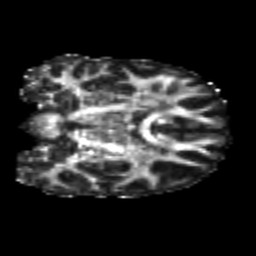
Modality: FA
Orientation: coronal
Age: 22
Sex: female
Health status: healthy
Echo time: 0.074 s